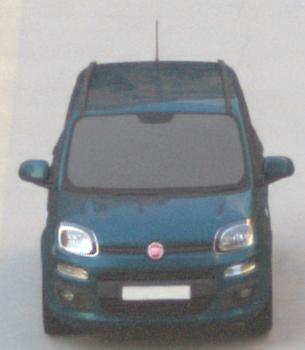
Make: Fiat
Model: Panda 1.2 8V
Detailed model: Panda (312)
Model produced from: 2013/02
Model produced until: 2013/12
Doors: 5
Color: blue
Road condition: dry road
Daytime: sunrise or sunset
Contrast: low contrast